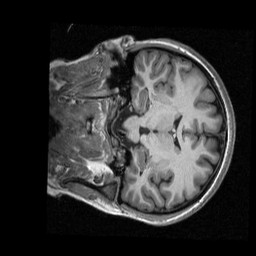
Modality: T1w
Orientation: coronal
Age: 24
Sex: female
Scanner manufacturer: siemens
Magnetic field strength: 3 T
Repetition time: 2.3 s
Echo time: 0.00298 s